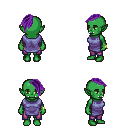
a pixel art fantasy rpg character, female body template, orc, green skin, chain tabard jacket, magenta pants, purple long mohawk hairstyle, bracelets, four views (front, back, left, right), 2x2 character sprite sheet, small pixel art, hard edges, no anti-aliasing